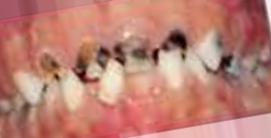
Condition: Caries